Field crop: maize
Growth stage: 2
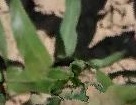
Species: maize